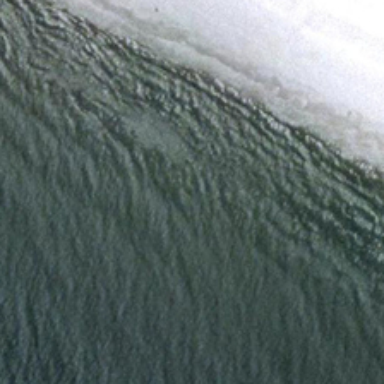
White beach is near a piece of green ocean .